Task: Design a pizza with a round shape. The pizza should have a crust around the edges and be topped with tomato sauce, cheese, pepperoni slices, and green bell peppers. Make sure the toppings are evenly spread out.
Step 373:
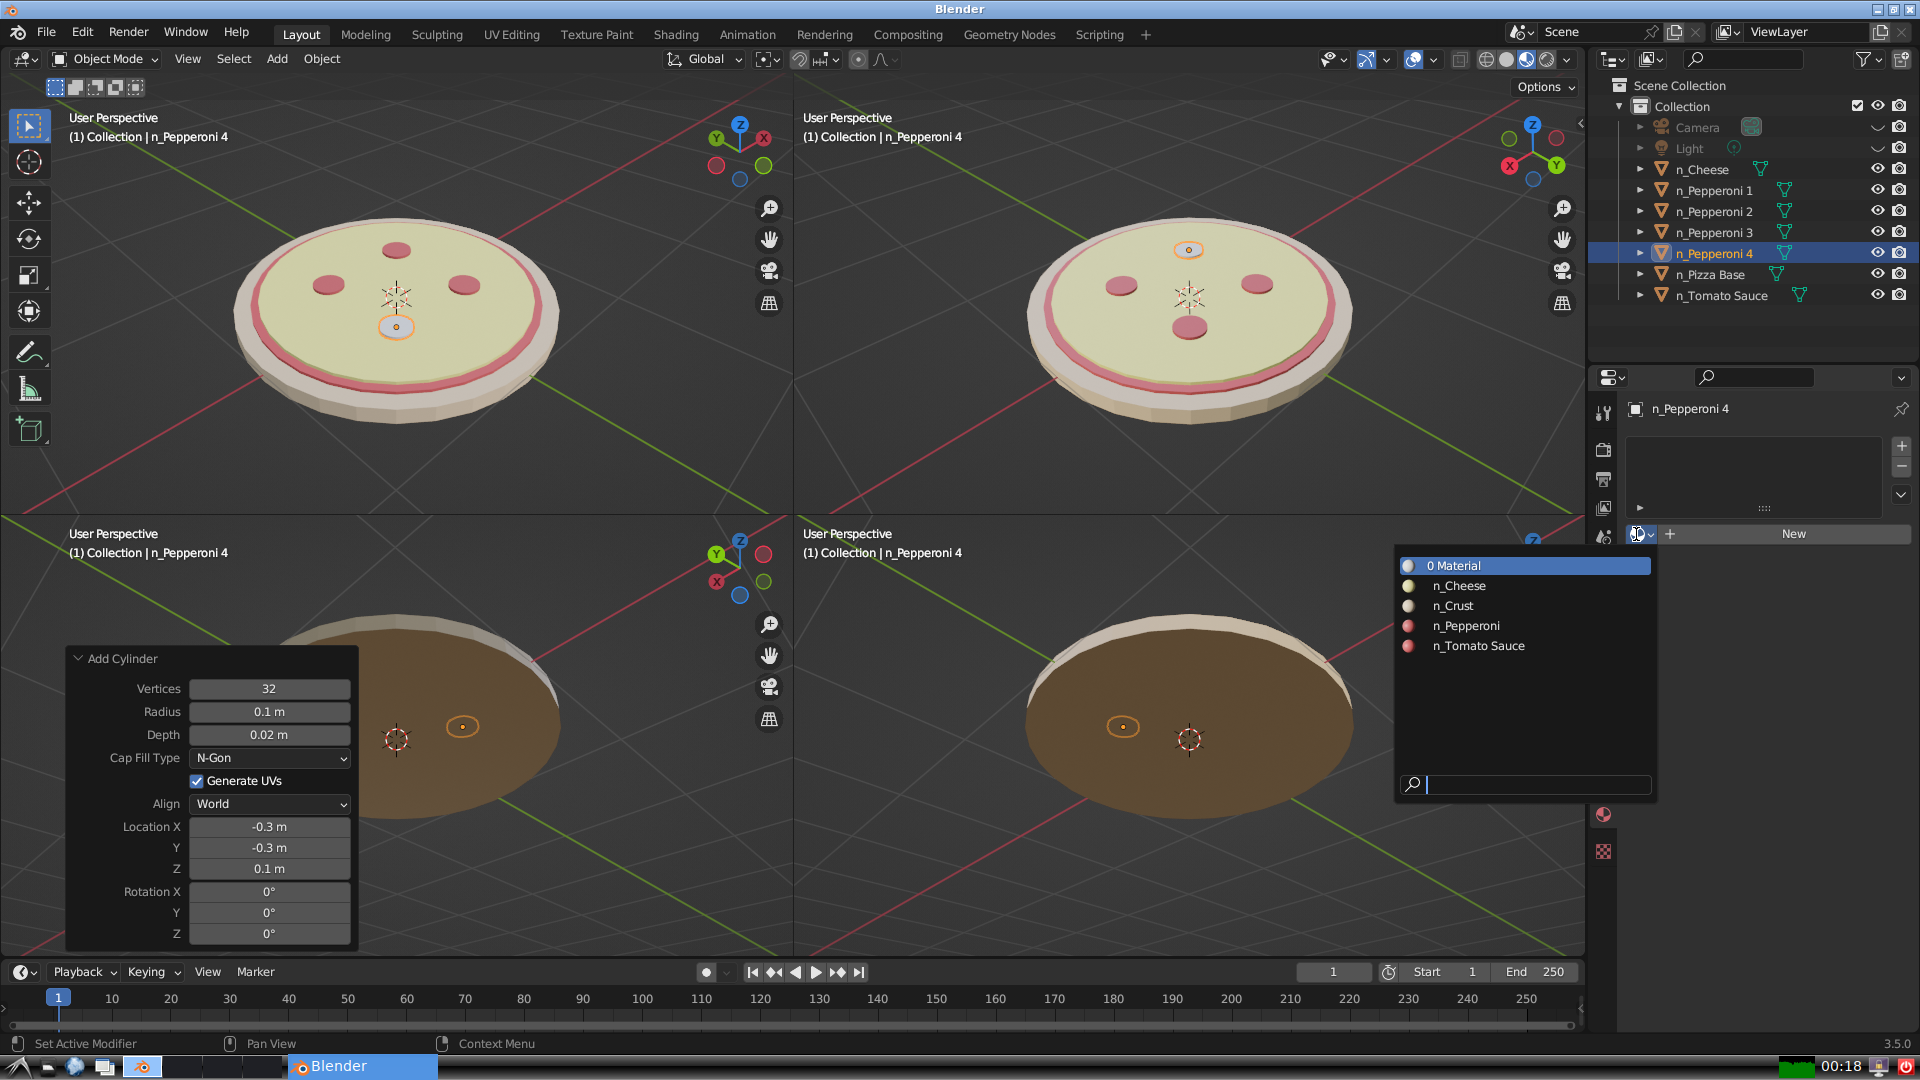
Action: input_text: n_Pepperoni